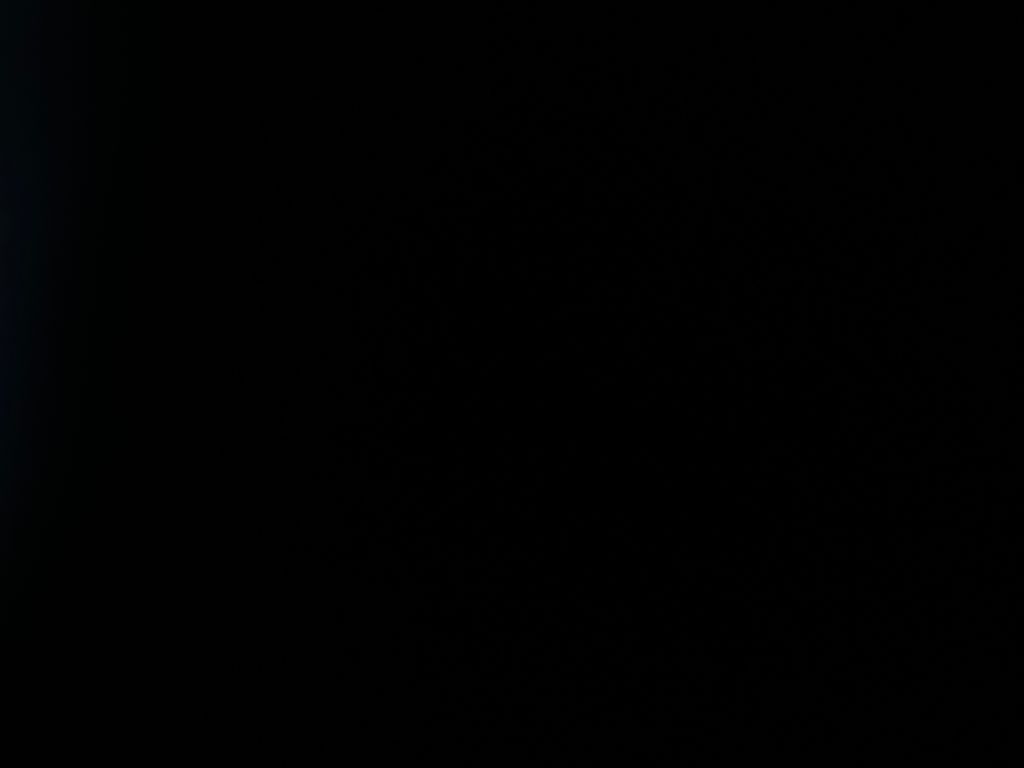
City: toronto